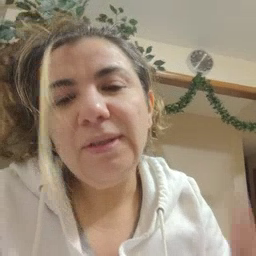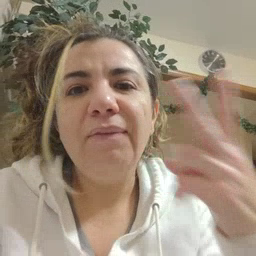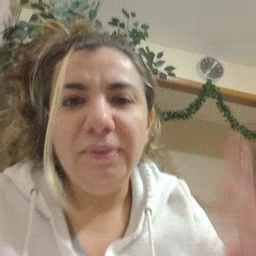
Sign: see